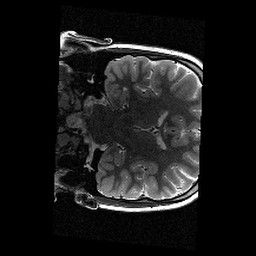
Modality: T2w
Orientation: coronal
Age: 10
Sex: female
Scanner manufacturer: siemens
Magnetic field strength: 3 T
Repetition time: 9.23 s
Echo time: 0.067 s